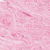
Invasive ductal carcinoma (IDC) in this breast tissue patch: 0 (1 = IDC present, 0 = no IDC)